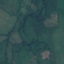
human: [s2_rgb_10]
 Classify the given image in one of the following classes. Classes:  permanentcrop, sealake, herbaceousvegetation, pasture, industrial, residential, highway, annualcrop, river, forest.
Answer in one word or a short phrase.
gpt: Pasture